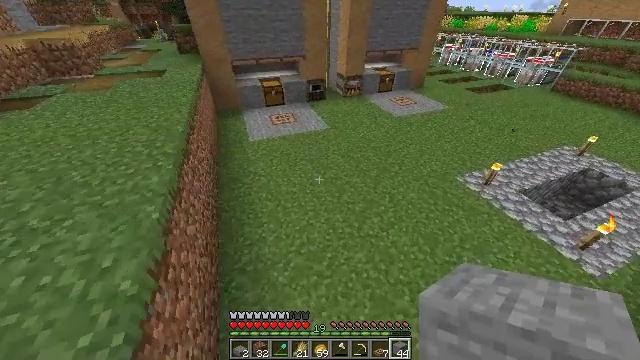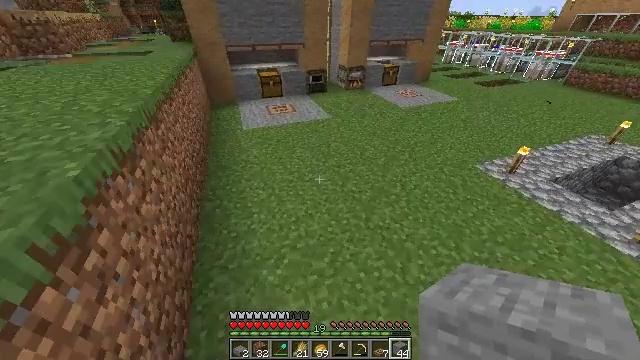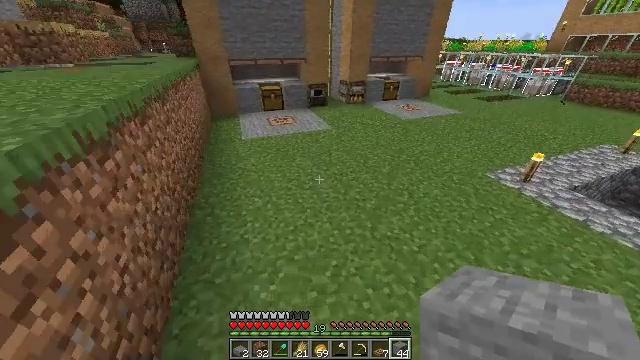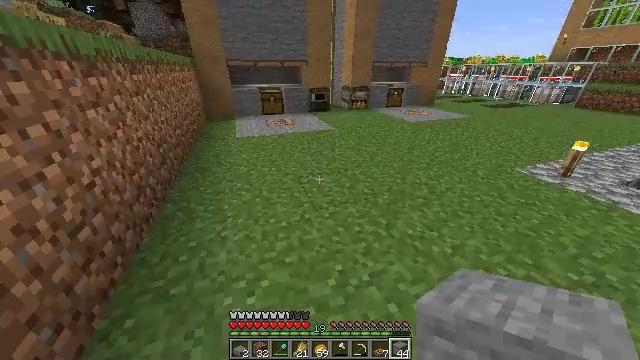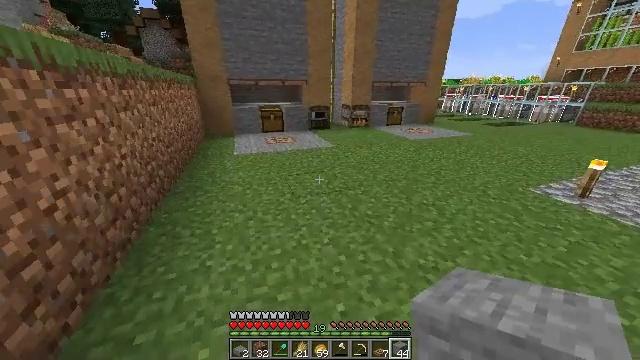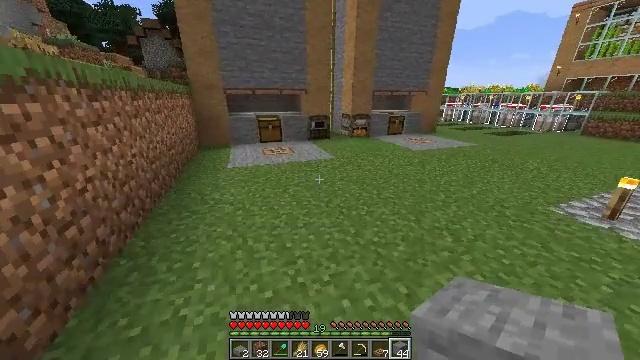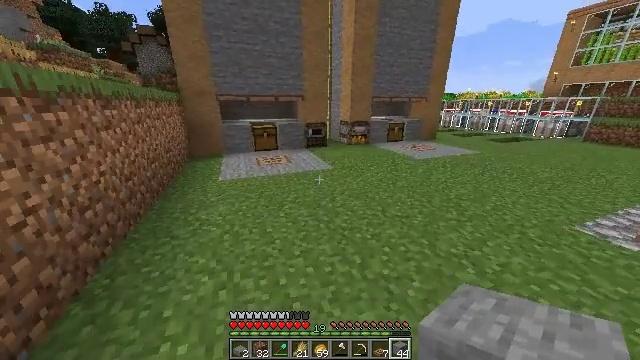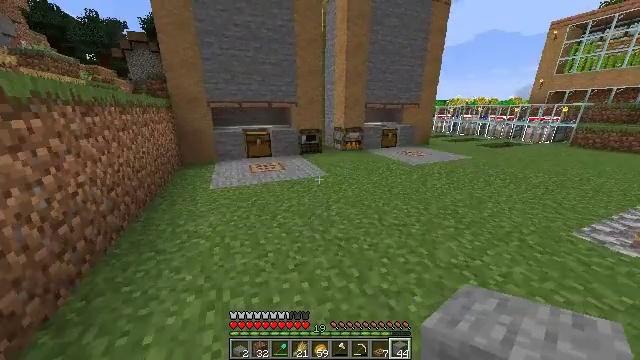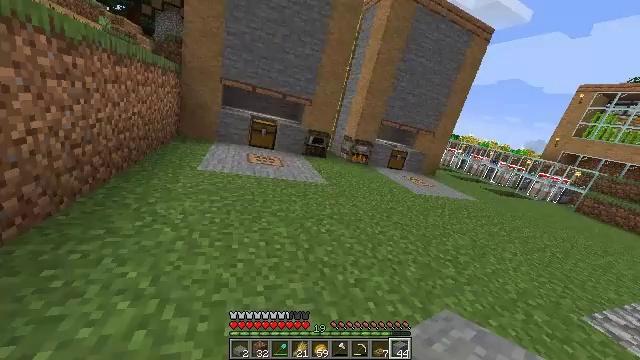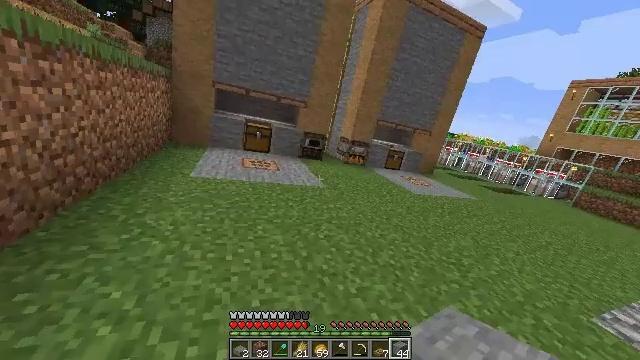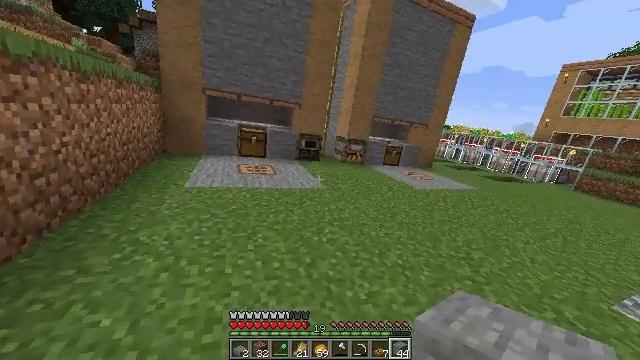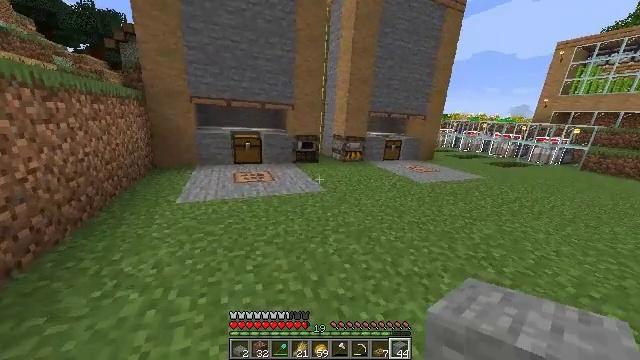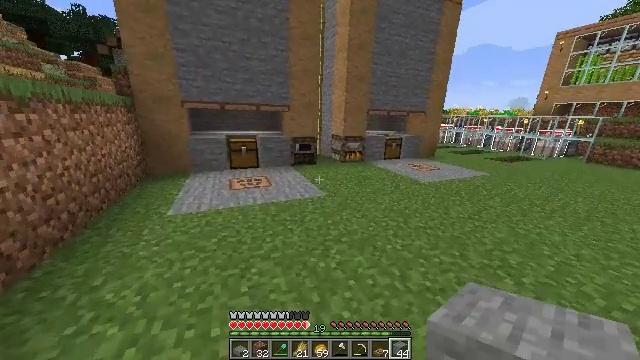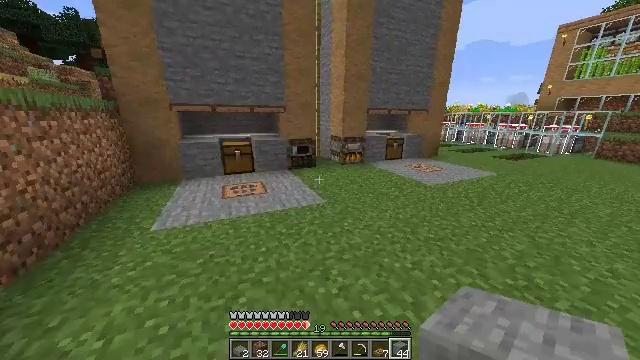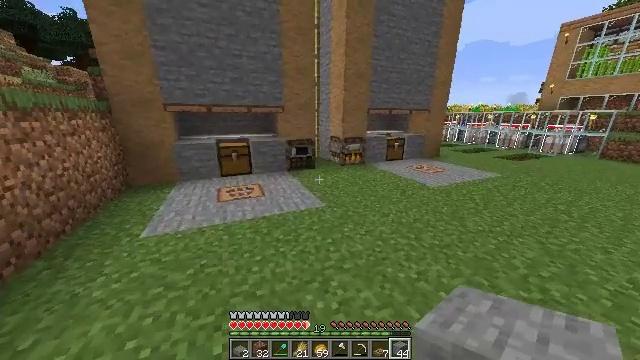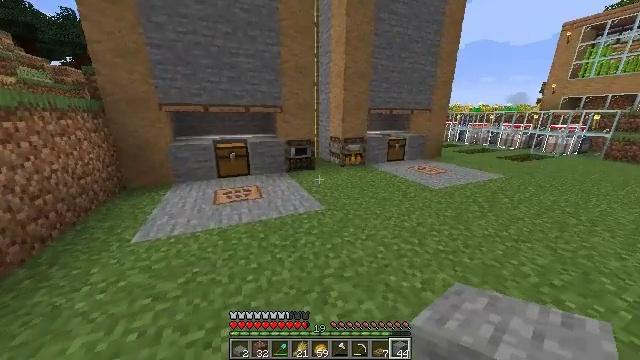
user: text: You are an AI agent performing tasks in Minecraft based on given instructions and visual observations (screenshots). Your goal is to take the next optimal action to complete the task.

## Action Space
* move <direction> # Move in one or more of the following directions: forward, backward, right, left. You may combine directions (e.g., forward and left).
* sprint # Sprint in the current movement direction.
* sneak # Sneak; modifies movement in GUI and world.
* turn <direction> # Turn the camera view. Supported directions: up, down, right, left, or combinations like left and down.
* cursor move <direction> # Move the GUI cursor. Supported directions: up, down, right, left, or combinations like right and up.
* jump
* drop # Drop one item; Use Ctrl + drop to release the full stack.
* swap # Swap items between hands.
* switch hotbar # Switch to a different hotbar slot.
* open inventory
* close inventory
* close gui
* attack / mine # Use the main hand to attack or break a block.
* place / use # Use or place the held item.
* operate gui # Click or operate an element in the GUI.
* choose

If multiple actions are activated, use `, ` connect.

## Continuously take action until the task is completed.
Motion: motion action
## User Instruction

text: Craft a jungle sign.
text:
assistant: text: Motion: move forward, sprint, turn up
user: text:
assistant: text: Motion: move forward, sprint, turn up
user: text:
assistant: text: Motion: move forward, turn up
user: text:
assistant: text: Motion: move forward, turn up
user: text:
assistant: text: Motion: move forward, turn up
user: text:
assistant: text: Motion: move forward, sprint, turn up
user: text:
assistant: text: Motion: move forward, sprint, turn right and up
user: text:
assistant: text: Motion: move forward, sprint
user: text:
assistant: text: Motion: move forward, sprint
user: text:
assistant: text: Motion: move forward
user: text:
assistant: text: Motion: move forward
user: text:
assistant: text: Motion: move forward
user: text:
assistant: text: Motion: move forward
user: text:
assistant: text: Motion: move forward, sprint
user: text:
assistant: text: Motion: move forward, sprint
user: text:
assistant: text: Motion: move forward, sprint
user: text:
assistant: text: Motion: move forward, sprint
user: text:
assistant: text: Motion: move forward
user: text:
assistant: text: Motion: move forward, turn left
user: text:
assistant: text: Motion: move forward
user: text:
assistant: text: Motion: move forward, turn left
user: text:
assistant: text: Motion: move forward
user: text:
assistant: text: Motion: move forward
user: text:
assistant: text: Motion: move forward
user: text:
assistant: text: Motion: move forward
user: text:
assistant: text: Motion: move forward
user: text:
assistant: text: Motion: move forward, turn down
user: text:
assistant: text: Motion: turn down
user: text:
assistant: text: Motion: use / place
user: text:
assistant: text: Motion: use / place